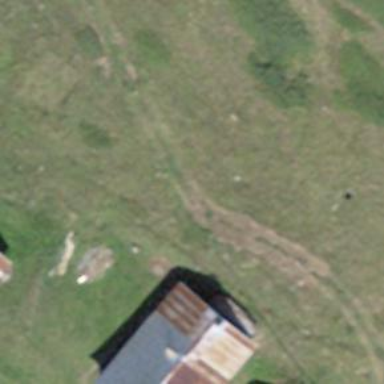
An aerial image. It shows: Isolated dwelling in the countryside.